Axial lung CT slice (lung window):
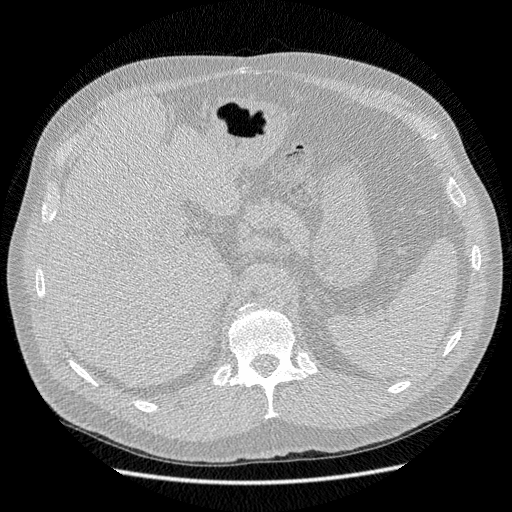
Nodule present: no